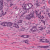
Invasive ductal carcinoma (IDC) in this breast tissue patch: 1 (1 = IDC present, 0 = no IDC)